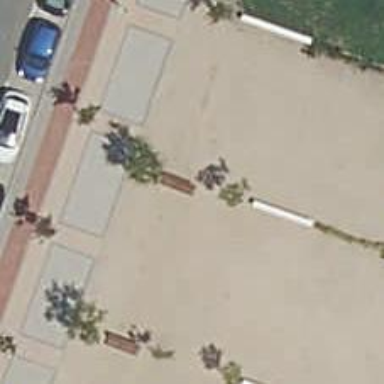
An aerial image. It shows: Bench.